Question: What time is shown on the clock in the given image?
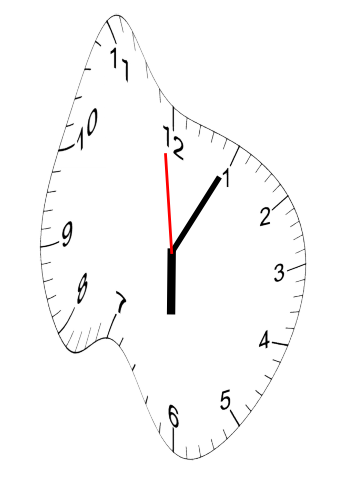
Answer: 06:04:59